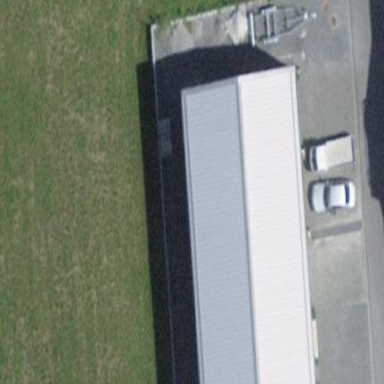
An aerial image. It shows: Commercial building.